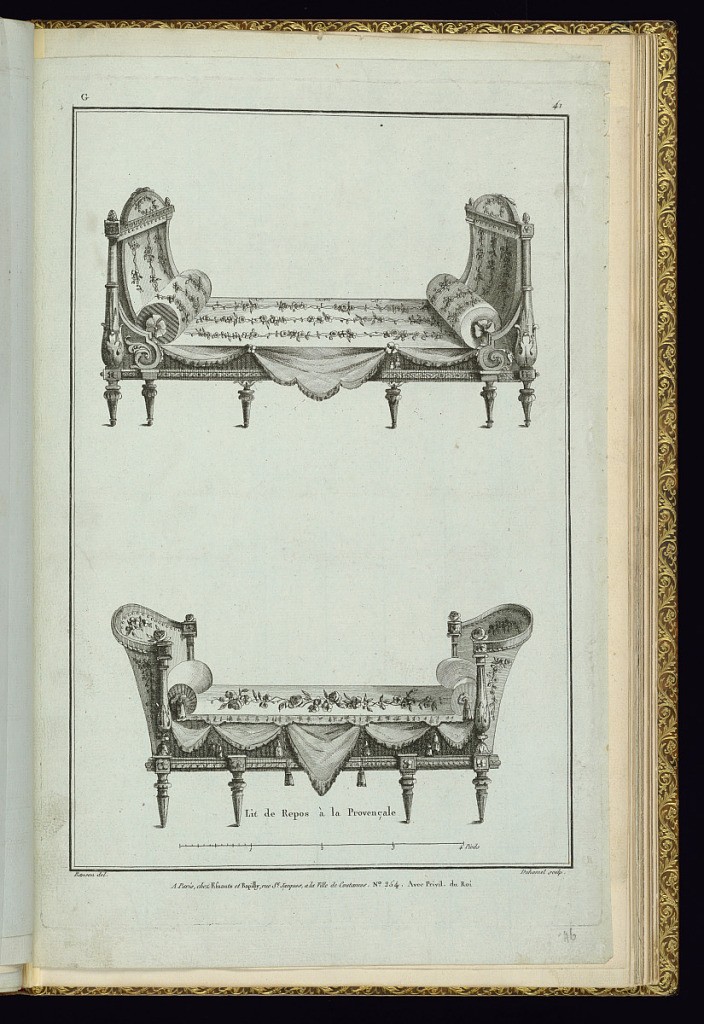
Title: Lit de Repos à la Provançale
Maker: Pierre Ranson, French, 1736–1786
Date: late 18th century
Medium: Etching and engraving on blue paper
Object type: Print
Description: Two designs for daybeds upholstered with floral motifs, and drapery with hanging tassels. The frames are carved with scrolling leaves, running patterns, flowers, and rosettes. A scale below. The plate is titled, numbered, and signed.